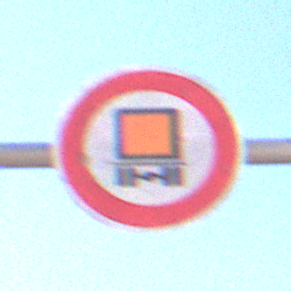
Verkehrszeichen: VerbotKennzeichnungspflichtigeKraftfahrzeugeGefaehrlicheGueter
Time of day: MorningAfternoon
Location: Outdoor (Nature)
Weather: Clear
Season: NotSpecified
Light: Natural